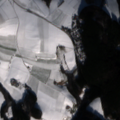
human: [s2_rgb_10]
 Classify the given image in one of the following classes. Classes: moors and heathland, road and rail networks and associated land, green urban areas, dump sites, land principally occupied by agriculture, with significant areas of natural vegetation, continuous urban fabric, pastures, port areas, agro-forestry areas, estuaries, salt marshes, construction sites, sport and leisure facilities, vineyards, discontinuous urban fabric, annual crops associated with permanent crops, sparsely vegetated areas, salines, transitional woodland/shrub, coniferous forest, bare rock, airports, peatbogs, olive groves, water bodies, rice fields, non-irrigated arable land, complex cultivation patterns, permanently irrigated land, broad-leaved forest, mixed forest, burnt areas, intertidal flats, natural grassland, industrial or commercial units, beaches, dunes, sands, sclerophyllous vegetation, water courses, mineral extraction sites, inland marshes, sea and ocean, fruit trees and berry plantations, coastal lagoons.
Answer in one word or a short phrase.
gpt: non-irrigated arable land, complex cultivation patterns, coniferous forest, mixed forest